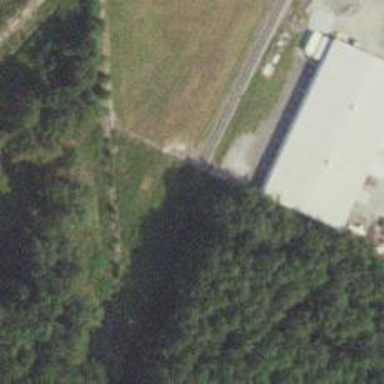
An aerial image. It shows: Disused railway spur.